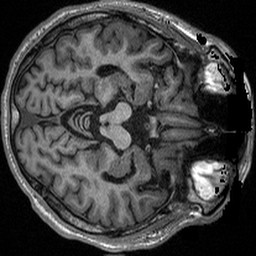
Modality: T1w
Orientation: axial
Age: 39
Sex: male